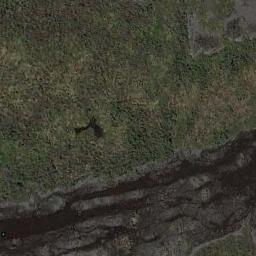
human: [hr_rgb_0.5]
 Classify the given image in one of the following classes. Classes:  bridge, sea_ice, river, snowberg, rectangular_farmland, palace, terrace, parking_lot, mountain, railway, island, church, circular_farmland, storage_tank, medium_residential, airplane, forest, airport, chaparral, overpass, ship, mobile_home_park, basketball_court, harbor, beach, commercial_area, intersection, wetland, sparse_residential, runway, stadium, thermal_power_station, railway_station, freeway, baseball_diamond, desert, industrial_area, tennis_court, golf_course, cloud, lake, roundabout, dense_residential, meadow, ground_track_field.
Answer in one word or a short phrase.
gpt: wetland